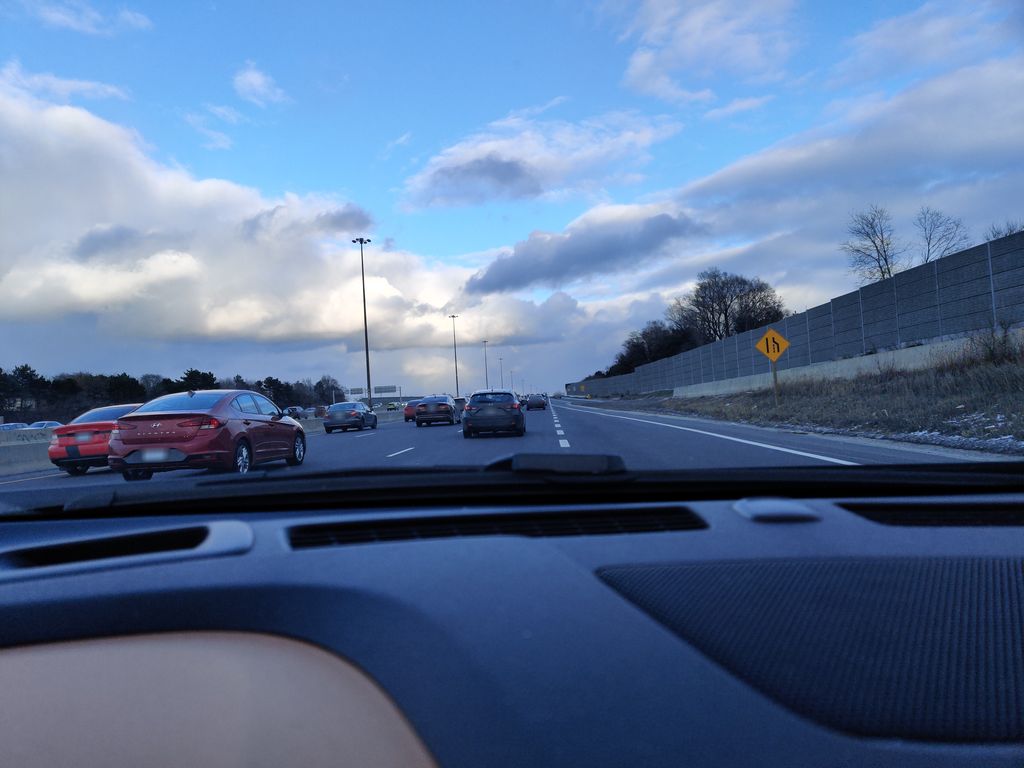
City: toronto